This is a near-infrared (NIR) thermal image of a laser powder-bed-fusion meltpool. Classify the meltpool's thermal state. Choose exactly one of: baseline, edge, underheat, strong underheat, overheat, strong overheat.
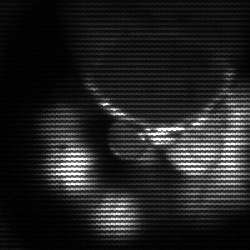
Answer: edge